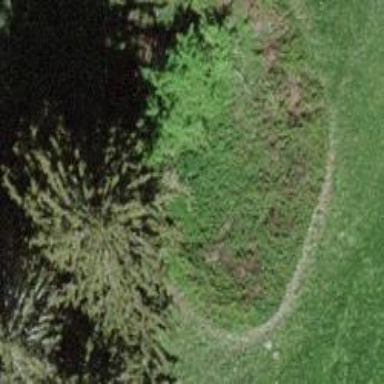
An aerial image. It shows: Sinkhole in the natural landscape.